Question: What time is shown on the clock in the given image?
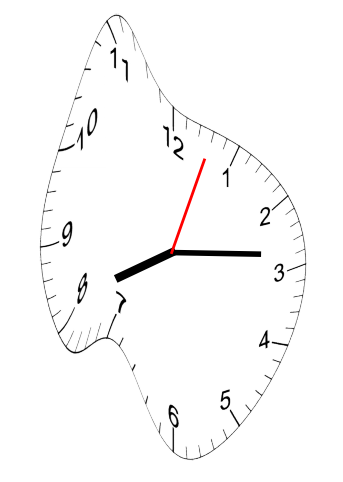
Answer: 08:14:03